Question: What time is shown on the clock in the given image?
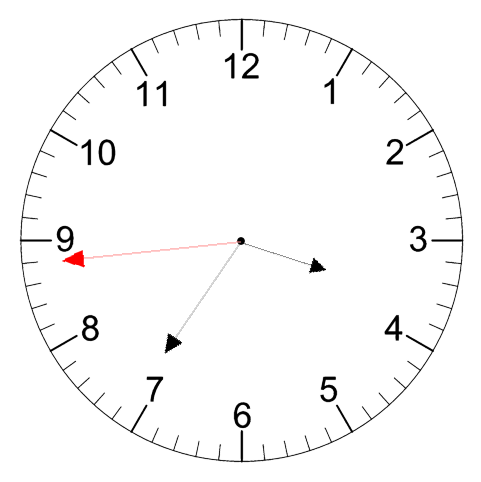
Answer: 03:35:44